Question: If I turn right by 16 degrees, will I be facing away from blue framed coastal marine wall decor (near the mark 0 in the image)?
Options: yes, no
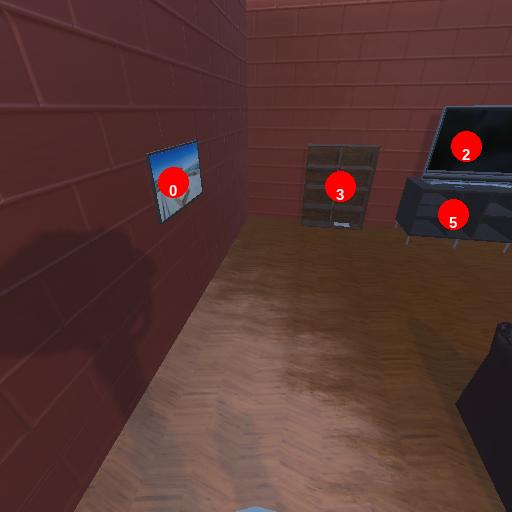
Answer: yes